Question: I have two tables Order and Product.
Requirement is to represent table revenue in Quarterly colmns
'''
ProductId Q1 Q2 Q3 Q4
P1 30240 0 0 0
'''
I am so confused to keep quarterly as cols. Any help is appreciated. Please see image for clear view

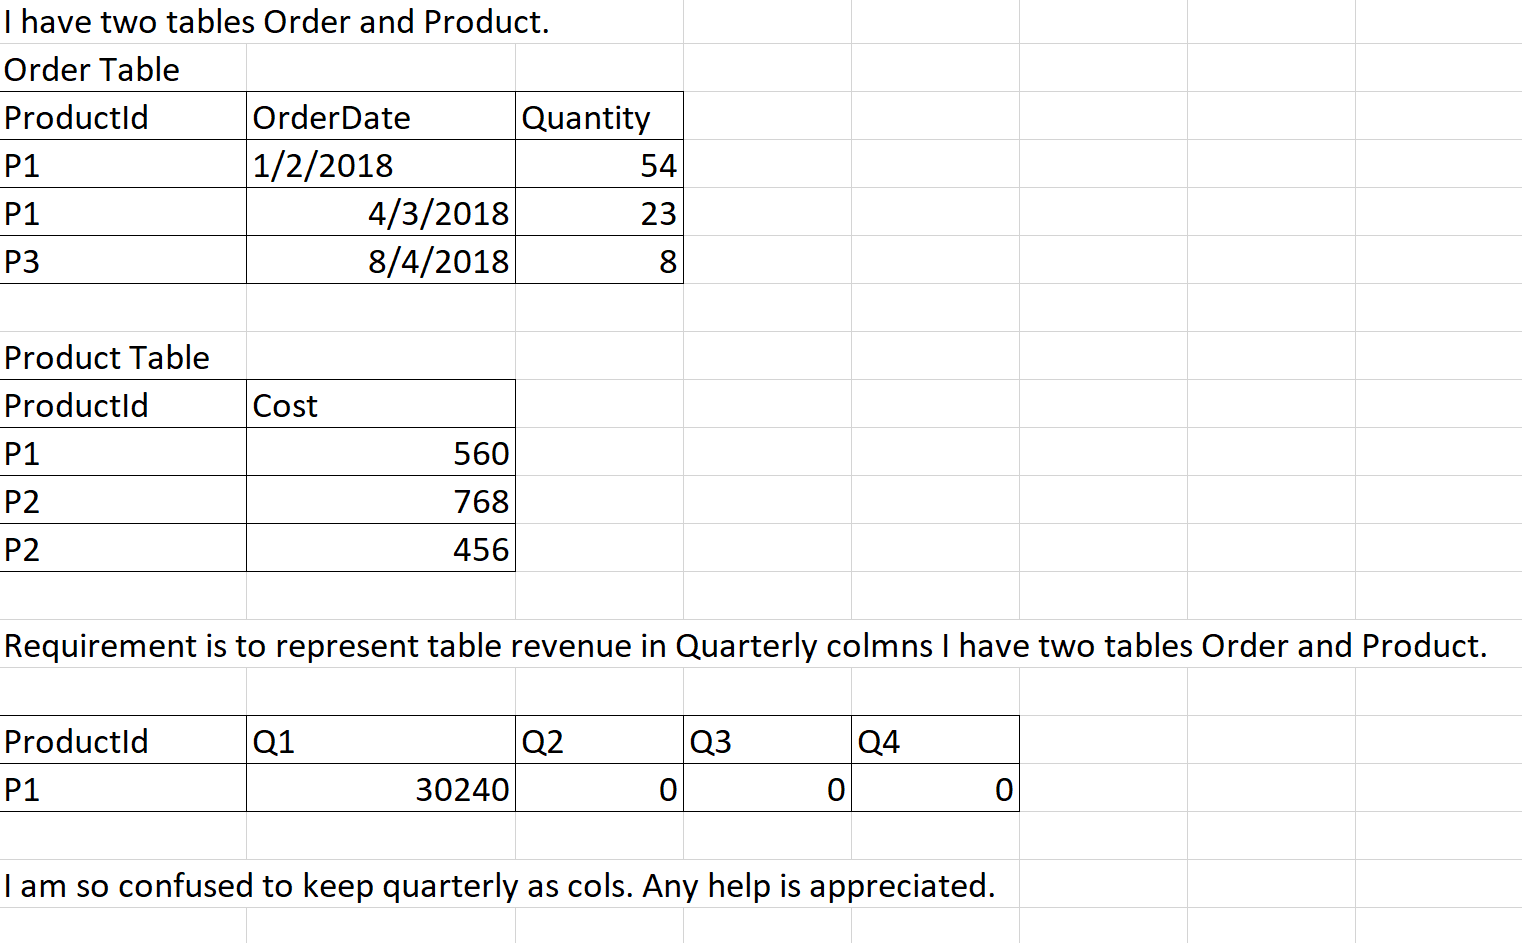
Answer: - <URL>
Try the following query (in MySQL):
'''
SELECT YEAR(o.order_date) AS order_year,
p.ProductId,
SUM(IF(QUARTER(o.OrderDate) = 1, o.Quantity*p.Cost, 0)) AS Q1,
SUM(IF(QUARTER(o.OrderDate) = 2, o.Quantity*p.Cost, 0)) AS Q2,
SUM(IF(QUARTER(o.OrderDate) = 3, o.Quantity*p.Cost, 0)) AS Q3,
SUM(IF(QUARTER(o.OrderDate) = 4, o.Quantity*p.Cost, 0)) AS Q4
FROM Product AS p
LEFT JOIN 'Order' AS o ON o.ProductId = p.ProductId
GROUP BY order_year, p.ProductId
'''
- 'Left Join''Inner Join'-
Try the following in this case (in MySQL):
'''
SELECT YEAR(o.order_date) AS order_year,
p.ProductId,
SUM(IF(QUARTER(o.OrderDate) = 1, o.Quantity*p.Cost, 0)) AS Q1,
SUM(IF(QUARTER(o.OrderDate) = 2, o.Quantity*p.Cost, 0)) AS Q2,
SUM(IF(QUARTER(o.OrderDate) = 3, o.Quantity*p.Cost, 0)) AS Q3,
SUM(IF(QUARTER(o.OrderDate) = 4, o.Quantity*p.Cost, 0)) AS Q4
FROM 'Order' AS o
INNER JOIN Product AS p ON o.ProductId = p.ProductId
GROUP BY order_year, p.ProductId
'''